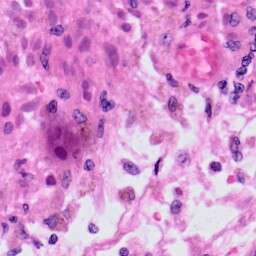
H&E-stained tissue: Skin